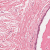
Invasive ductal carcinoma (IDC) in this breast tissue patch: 0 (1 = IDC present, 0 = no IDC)